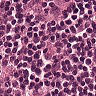
Metastatic tissue present: no